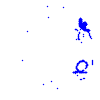
Particle: kaon